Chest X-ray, AP view. Patient: 63 years old, sex M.
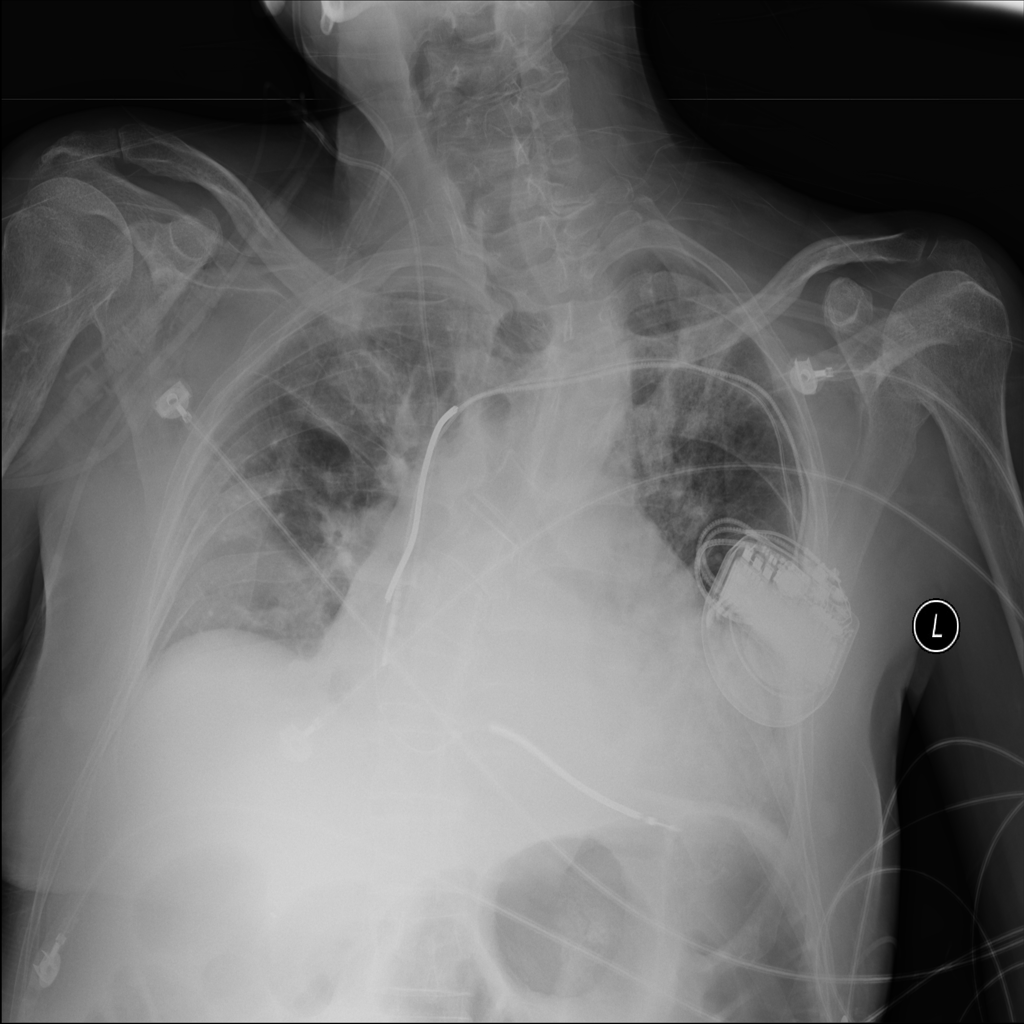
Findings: Atelectasis, Consolidation